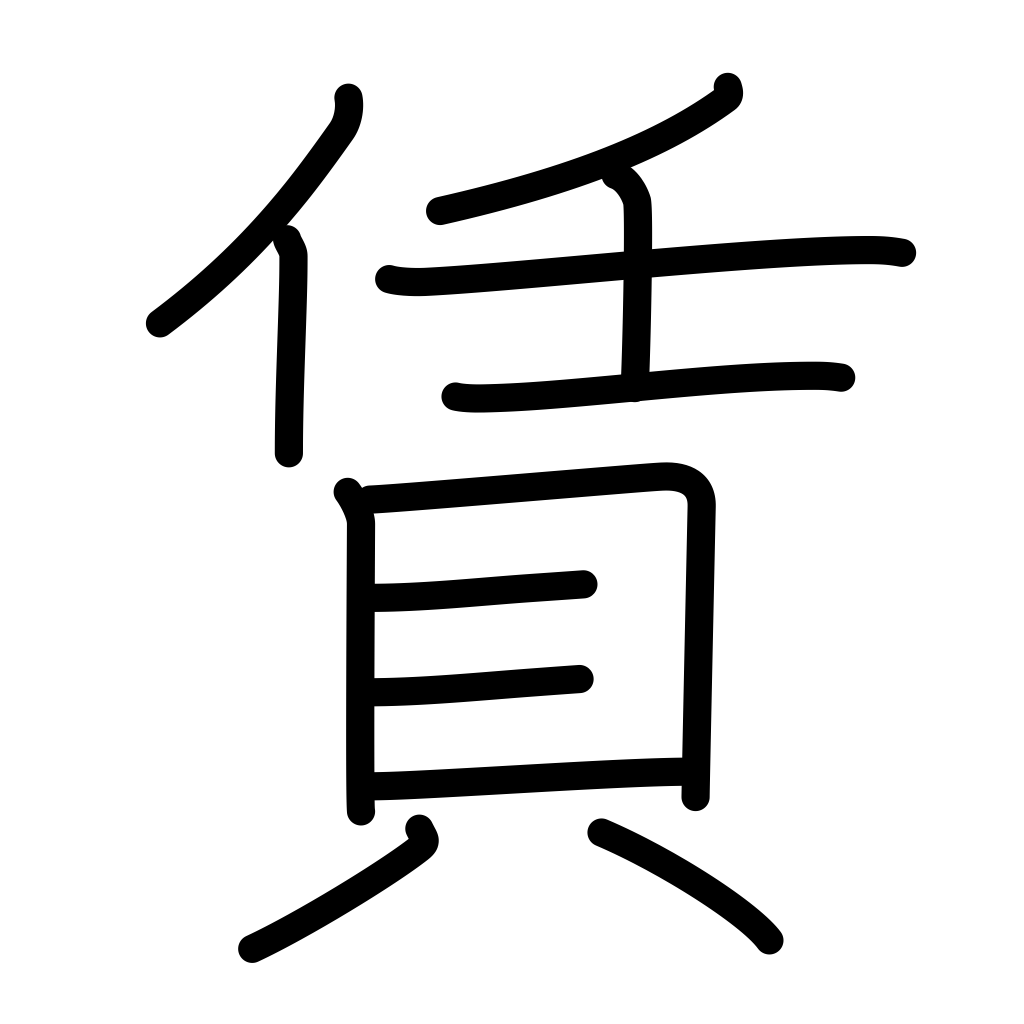
Meaning: fare, fee, hire, rent, wages, charge